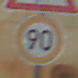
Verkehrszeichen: Geschwindigkeit90
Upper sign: AmphibienwanderungLinks
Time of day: MorningAfternoon
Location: Outdoor (Suburban)
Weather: Clear
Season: NotSpecified
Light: Natural